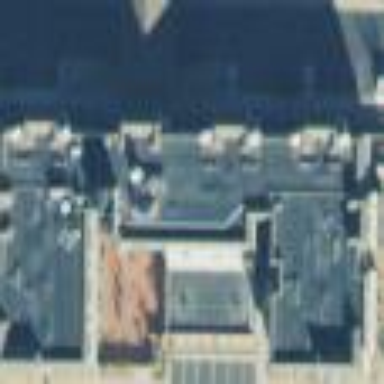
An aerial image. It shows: Hotel building.